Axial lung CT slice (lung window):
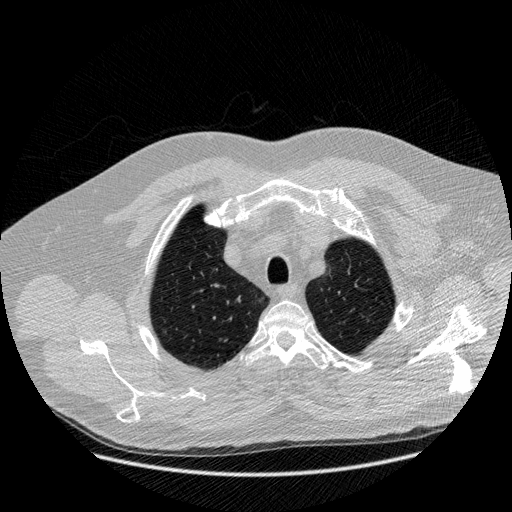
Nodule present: no